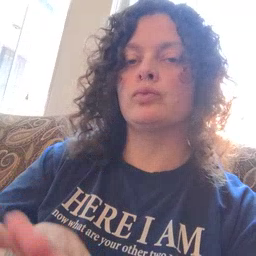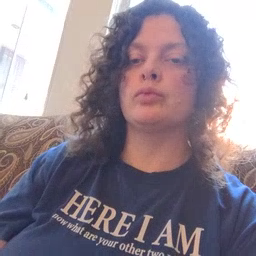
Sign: into